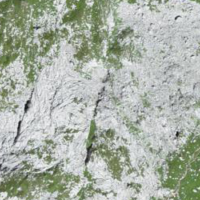
EUNIS habitat code: 48
Species observed at this site:
Anthyllis vulneraria